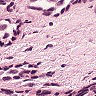
Metastatic tissue present: yes